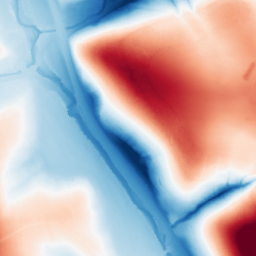
Category: classical
Decomposition family: gaussian_anisotropic
Decomposition parameters: sigma_x: 50
sigma_y: 50
Upsampling method: regularized
Upsampling parameters: scale: 4
lambda_reg: 0.01
Upsampling scale: 4